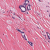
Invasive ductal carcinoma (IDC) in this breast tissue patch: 0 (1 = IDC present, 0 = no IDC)